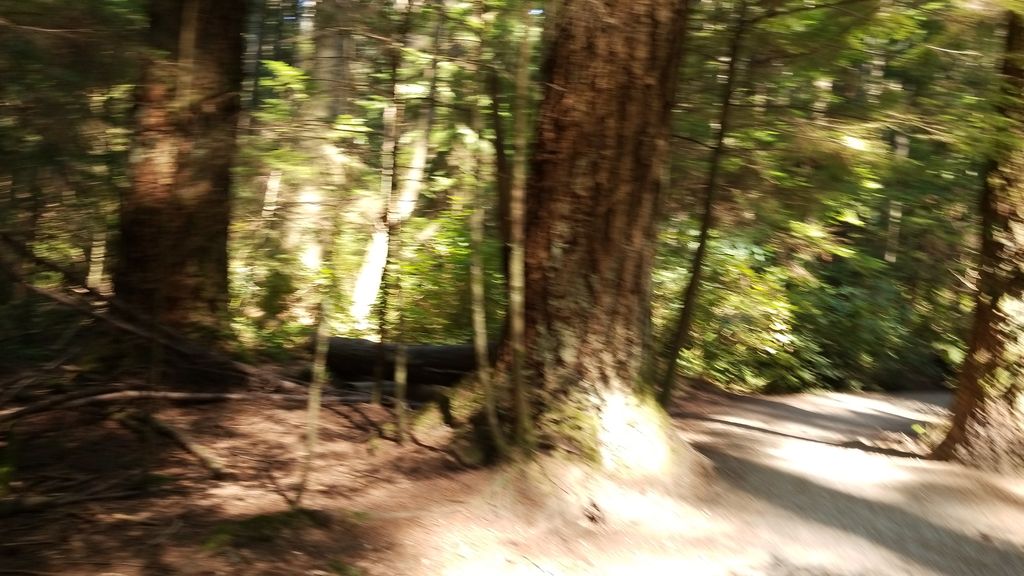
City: vancouver